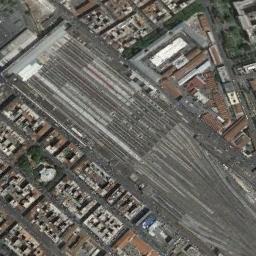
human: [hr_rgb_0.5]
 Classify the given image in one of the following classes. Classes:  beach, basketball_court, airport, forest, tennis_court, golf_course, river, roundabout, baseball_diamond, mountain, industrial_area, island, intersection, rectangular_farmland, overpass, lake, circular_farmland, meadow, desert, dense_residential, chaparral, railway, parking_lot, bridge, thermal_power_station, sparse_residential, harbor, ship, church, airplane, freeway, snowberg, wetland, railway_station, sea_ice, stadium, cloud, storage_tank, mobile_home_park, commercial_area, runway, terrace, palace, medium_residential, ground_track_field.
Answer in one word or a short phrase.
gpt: railway_station